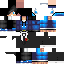
A male human skin with medium skin, wearing brown long hair dressed in a blue hoodie and black pants, featuring a closed mouth.